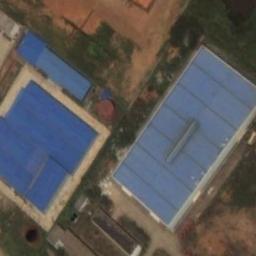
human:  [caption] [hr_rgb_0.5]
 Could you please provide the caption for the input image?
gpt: There are a lot of houses in the industrial area .

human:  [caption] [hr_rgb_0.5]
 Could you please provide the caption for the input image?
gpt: There are trees next to the industrial area .

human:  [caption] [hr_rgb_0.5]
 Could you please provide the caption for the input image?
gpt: The industrial area with three blue workshops is surrounded by a green area .

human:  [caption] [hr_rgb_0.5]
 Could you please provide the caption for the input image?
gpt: In an industrial area there are factories and roads, There are green spaces, There are many free lots .

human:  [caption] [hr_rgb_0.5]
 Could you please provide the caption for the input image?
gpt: There are three blue buildings and some green lawns on the industrial area .